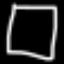
Label: square